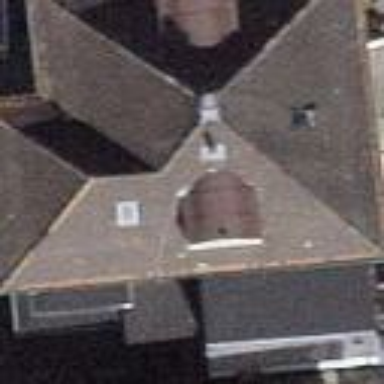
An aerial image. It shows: Hipped-roof building with apartments.